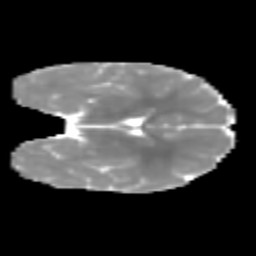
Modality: MD
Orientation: coronal
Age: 7
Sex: male
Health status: healthy